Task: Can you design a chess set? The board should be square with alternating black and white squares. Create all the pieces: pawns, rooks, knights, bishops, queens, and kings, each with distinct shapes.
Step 2343:
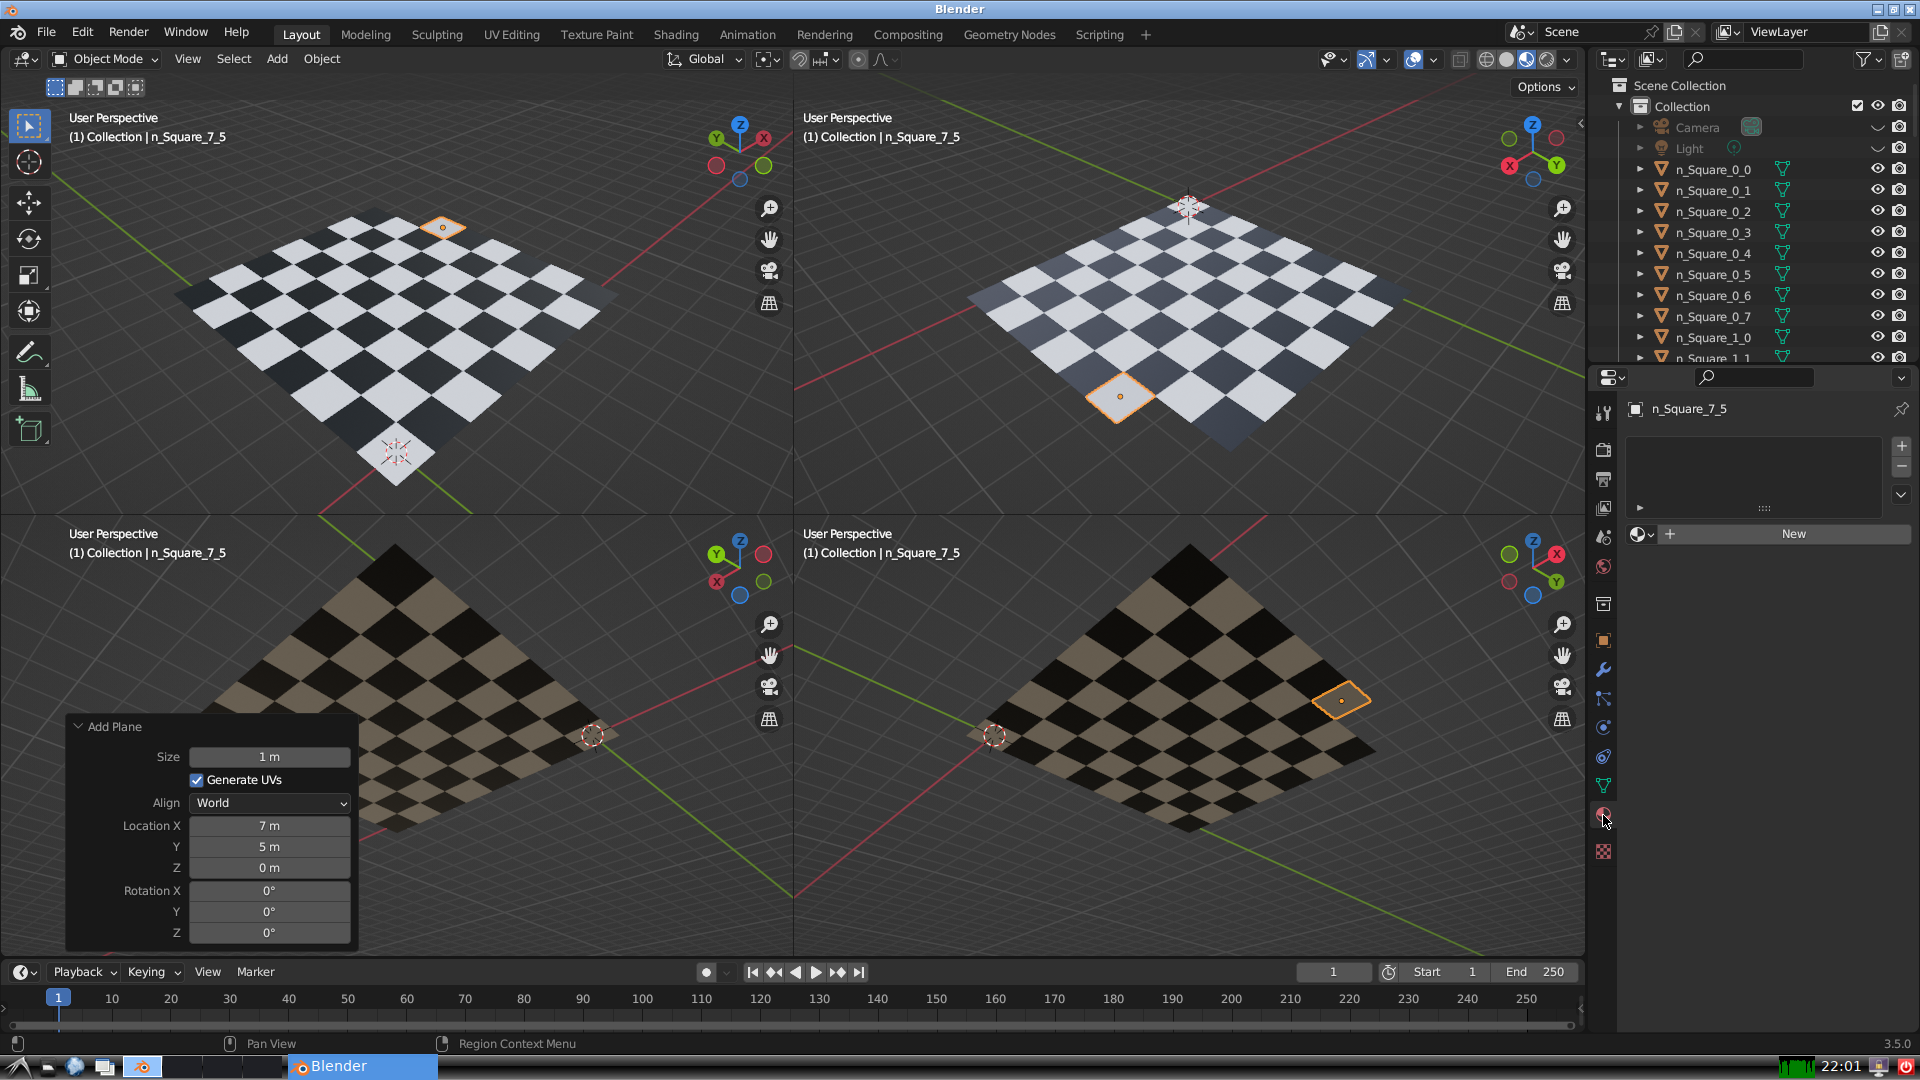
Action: {"mouse_move": [1636, 534]}